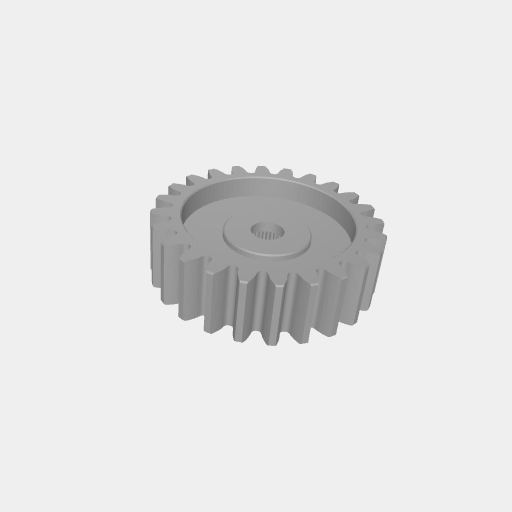
Part: ServoGear24T